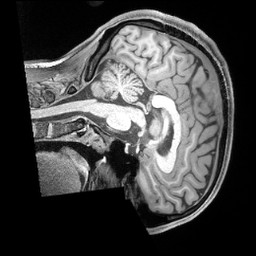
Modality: T1w
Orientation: sagittal
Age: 24
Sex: male
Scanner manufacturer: siemens
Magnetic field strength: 3 T
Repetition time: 2.4 s
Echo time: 0.00224 s